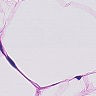
Metastatic tissue present: no